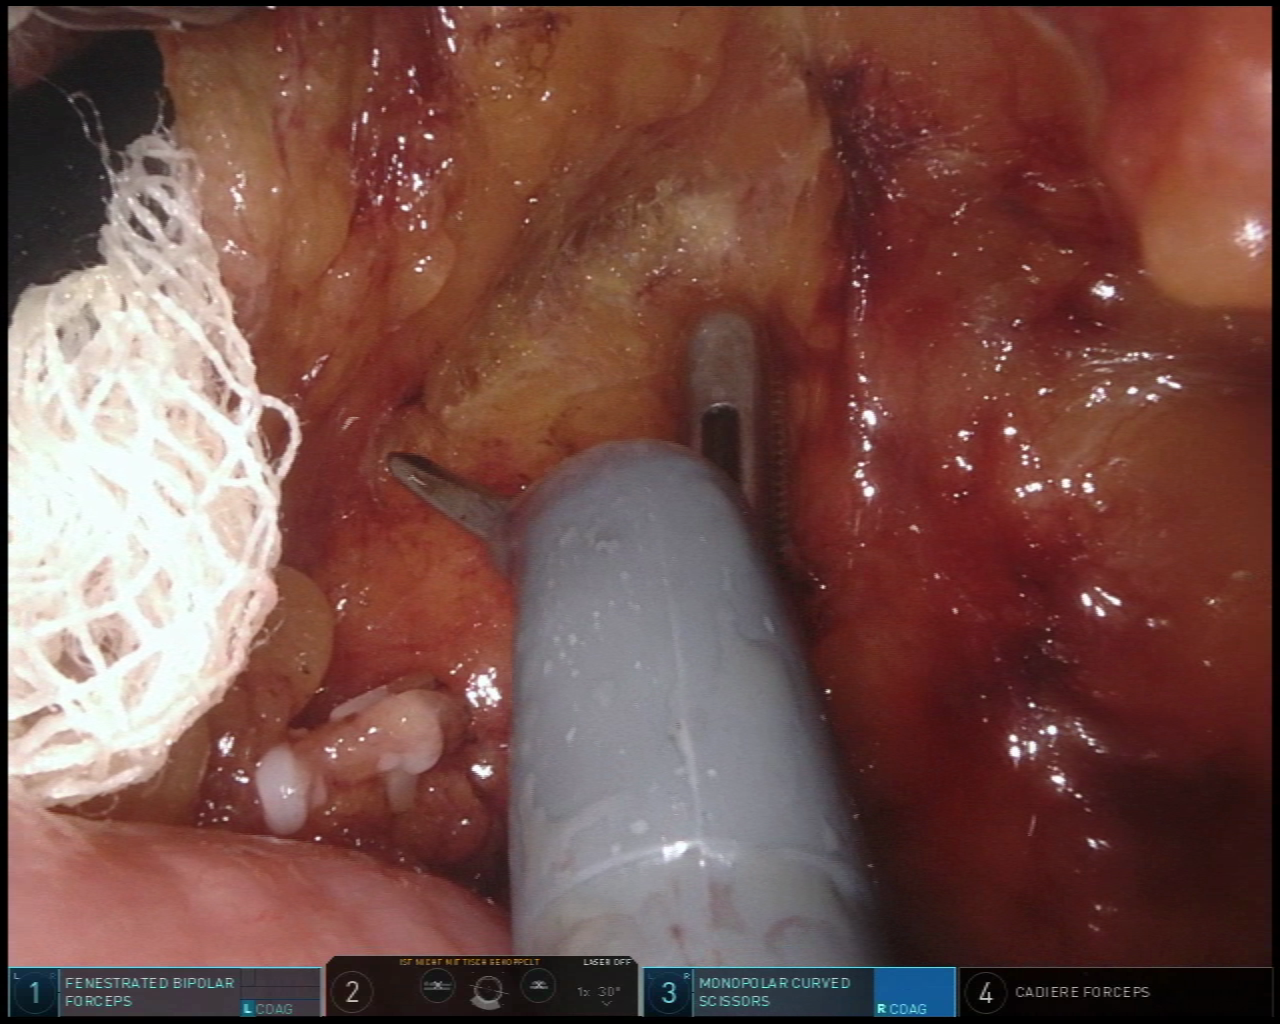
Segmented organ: small_intestine
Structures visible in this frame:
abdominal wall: no
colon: no
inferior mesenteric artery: no
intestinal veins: no
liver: no
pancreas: no
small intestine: yes
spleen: no
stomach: no
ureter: no
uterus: no
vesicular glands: no